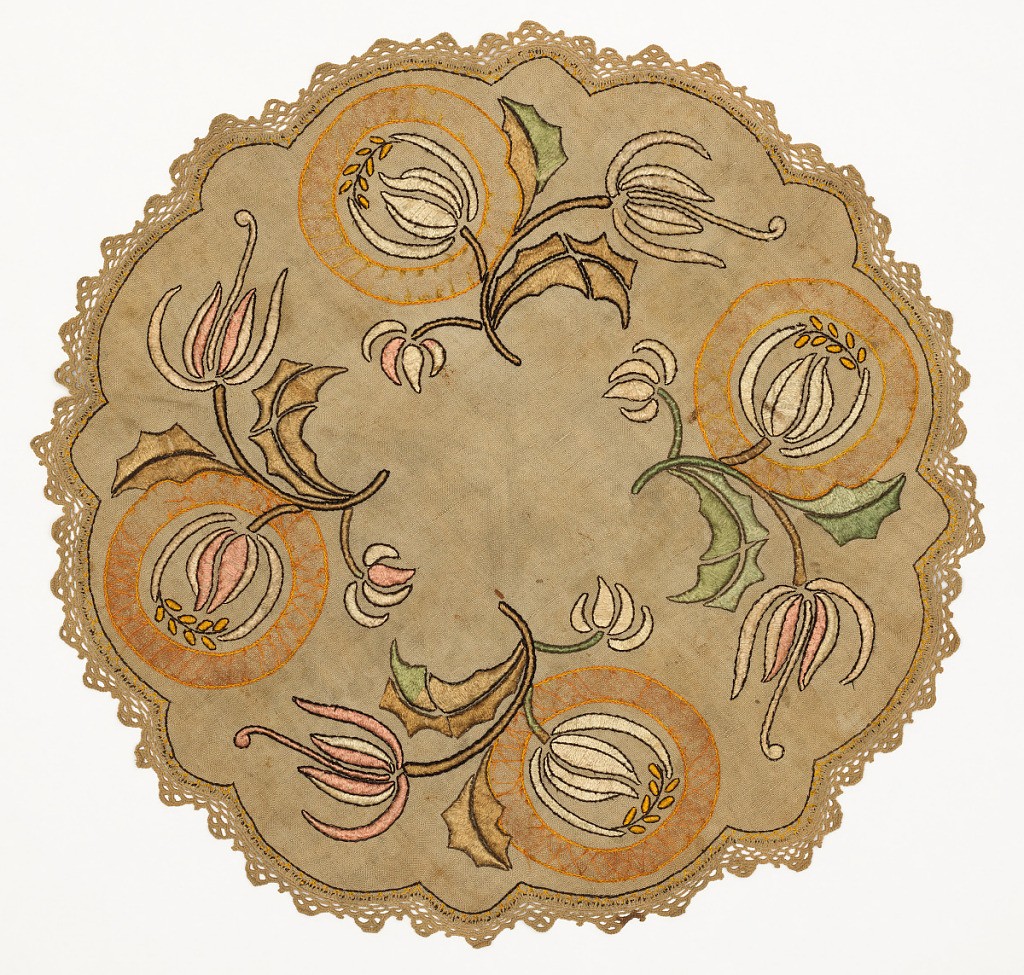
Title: Table round
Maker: Unknown
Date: ca. 1908
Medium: linen, silk Technique: embroidered on plain weave, crocheted border
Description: Light brown table round with scalloped edges has a stylized, spiky floral forms embroidered in shades of pale pink, light green, light brown, off-white, and orange. Crocheted border.